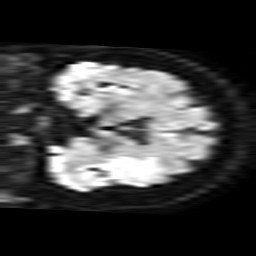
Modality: TRACE
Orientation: coronal
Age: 78
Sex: female
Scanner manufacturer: philips
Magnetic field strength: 3 T
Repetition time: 4.08 s
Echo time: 0.06042 s